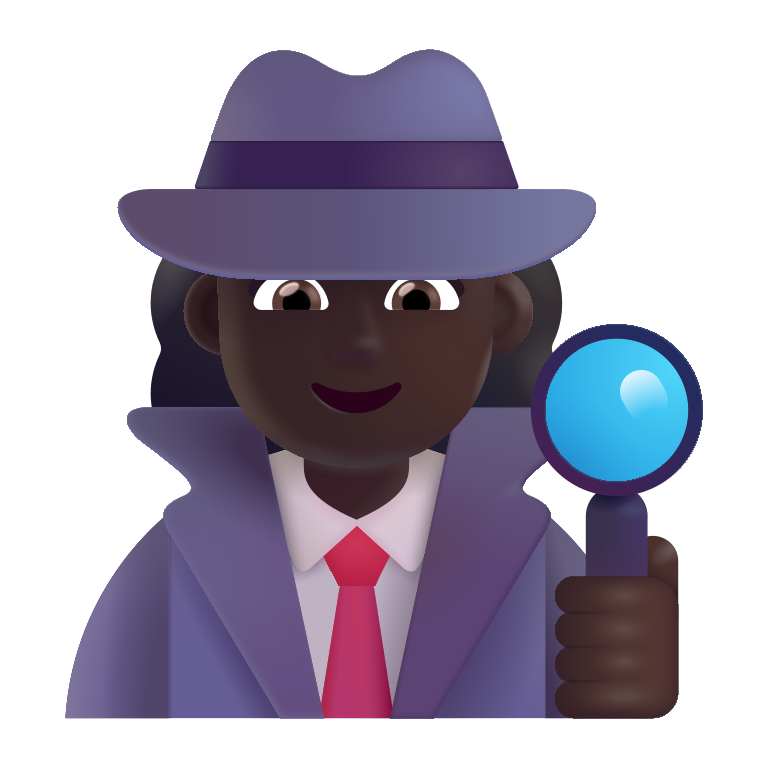
woman detective color dark